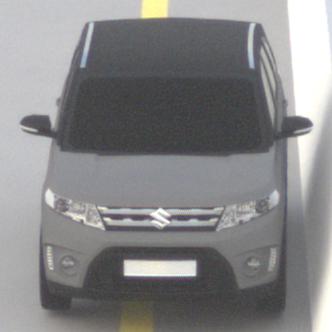
Make: Suzuki
Model: Vitara 1.6
Detailed model: Vitara (LY)
Model produced from: 2015/04
Model produced until: 2018/08
Doors: 5
Color: gray
Road condition: dry road
Daytime: morning or afternoon
Contrast: low contrast